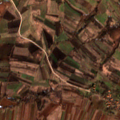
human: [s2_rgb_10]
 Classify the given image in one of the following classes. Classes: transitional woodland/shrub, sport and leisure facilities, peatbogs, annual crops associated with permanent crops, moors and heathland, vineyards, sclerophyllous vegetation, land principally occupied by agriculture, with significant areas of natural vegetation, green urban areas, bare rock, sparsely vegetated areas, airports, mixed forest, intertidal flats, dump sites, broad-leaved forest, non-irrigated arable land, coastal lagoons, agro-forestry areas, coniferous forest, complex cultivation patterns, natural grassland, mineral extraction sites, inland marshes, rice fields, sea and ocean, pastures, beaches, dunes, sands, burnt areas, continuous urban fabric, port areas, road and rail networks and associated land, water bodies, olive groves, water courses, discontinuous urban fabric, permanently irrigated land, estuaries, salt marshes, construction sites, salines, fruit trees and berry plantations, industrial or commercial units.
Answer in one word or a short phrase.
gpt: non-irrigated arable land, complex cultivation patterns, land principally occupied by agriculture, with significant areas of natural vegetation